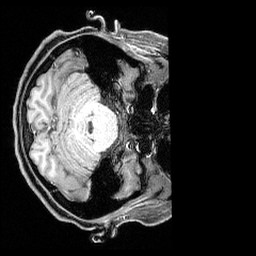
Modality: T1w
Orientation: axial
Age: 27
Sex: female
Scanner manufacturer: siemens
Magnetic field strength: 3 T
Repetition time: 2.3 s
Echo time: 0.00324 s